Question: I'm trying to make a form with a back ground image. So this form supposed to be responsive. However i'm not able to make it right. How do I place form groups. two in line
Also, how do I make spacing between links in a navigation bar?
'''
<div class="col-sm-4" id="search-block">
<div class="form-group">
<select class="form-control" id="destination-picker">
<option>1</option>
<option>2</option>
<option>3</option>
<option>4</option>
</select>
</div>
<div class="form-inline">
<div class="form-inline">
<form action="/action_page.php">
<input onfocus="(this.type='date')" class="js-form-control" placeholder="Arrival">
</form>
</div>
<div class="form-inline">
<form action="/action_page.php">
<!-- <input type="date" name="departure"> -->
<input onfocus="(this.type='date')" class="js-form-control" placeholder="Departure">
</form>
</div>
</div>
<div class="travelers-picker form-inline">
<div class="form-inline">
<select class="form-control" id="adult">
<option value="" disabled selected>Adult</option>
<option>1</option>
<option>2</option>
<option>3</option>
<option>4</option>
<option>More</option>
</select>
</div>
<div class="form-inline">
<select class="form-control" id="child">
<option value="" disabled selected>Child</option>
<option>1</option>
<option>2</option>
<option>3</option>
<option>4</option>
<option>More</option>
</select>
</div>
</div>
<div>
<button type="button" class="btn-search">START SEARCHING</button> </div>
</div>
'''
### Form Group example
<URL>
[
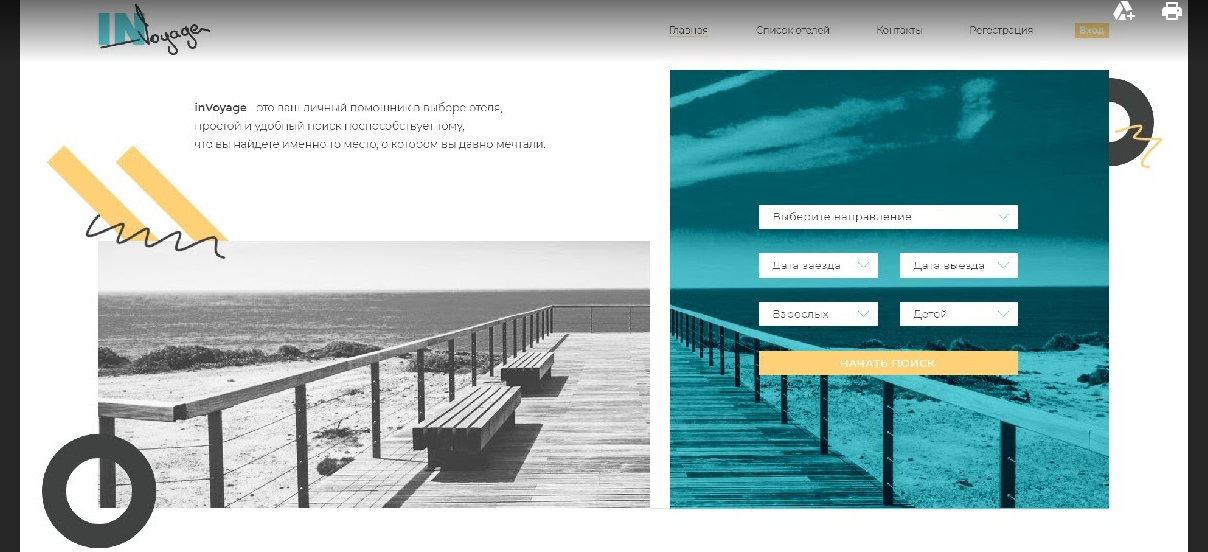
Answer: I saw you're using bootstrap...its pretty easy to format with bootstrap
'''
.giveMargins {
margin-top: 50px;
}
'''
'''
<link rel="stylesheet" href="https://maxcdn.bootstrapcdn.com/bootstrap/4.0.0/css/bootstrap.min.css" integrity="sha384-Gn5384xqQ1aoWXA+058RXPxPg6fy4IWvTNh0E263XmFcJlSAwiGgFAW/dAiS6JXm" crossorigin="anonymous">
<script src="https://code.jquery.com/jquery-3.2.1.slim.min.js" integrity="sha384-KJ3o2DKtIkvYIK3UENzmM7KCkRr/rE9/Qpg6aAZGJwFDMVNA/GpGFF93hXpG5KkN" crossorigin="anonymous"></script>
<script src="https://cdnjs.cloudflare.com/ajax/libs/popper.js/1.12.9/umd/popper.min.js" integrity="sha384-ApNbgh9B+Y1QKtv3Rn7W3mgPxhU9K/ScQsAP7hUibX39j7fakFPskvXusvfa0b4Q" crossorigin="anonymous"></script>
<script src="https://maxcdn.bootstrapcdn.com/bootstrap/4.0.0/js/bootstrap.min.js" integrity="sha384-JZR6Spejh4U02d8jOt6vLEHfe/JQGiRRSQQxSfFWpi1MquVdAyjUar5+76PVCmYl" crossorigin="anonymous"></script>
<div class="container">
<div class="row giveMargins">
<div class="col-sm-7">
<div class="row">
<div class="col-sm-8 offset-sm-2">
Lorem ipsum dolor sit amet, consectetur adipiscing elit. Nullam rhoncus, ante pretium posuere vestibulum, quam magna sodales velit, in suscipit tellus dolor ut elit.
</div>
</div>
<div class="row giveMargins">
<div class="col-sm-10 offset-sm-2">
<img src="http://www.nationalgeographic.it/images/2016/12/06/164441083-abc66e5b-8d1b-46d7-a0aa-024b9dea5edb.jpg"
height="200px" width="80%">
</div>
</div>
</div>
<div class="col-sm-5">
<div class="row giveMargins">
<div class="col-sm-12">
<div class="form-group">
<select class="form-control" id="destination-picker">
<option>1</option>
<option>2</option>
<option>3</option>
<option>4</option>
</select>
</div>
</div>
</div>
<div class="row">
<div class="col-sm-6">
<div class="form-group">
<input onfocus="(this.type='date')" class="form-control" placeholder="Arrival">
</div>
</div>
<div class="col-sm-6">
<div class="form-group">
<input onfocus="(this.type='date')" class="form-control" placeholder="Arrival">
</div>
</div>
</div>
<div class="row">
<div class="col-sm-6">
<div class="form-group">
<select class="form-control" id="adult">
<option value="" disabled selected>Adult</option>
<option>1</option>
<option>2</option>
<option>3</option>
<option>4</option>
<option>More</option>
</select>
</div>
</div>
<div class="col-sm-6">
<div class="form-group">
<select class="form-control" id="child">
<option value="" disabled selected>Child</option>
<option>1</option>
<option>2</option>
<option>3</option>
<option>4</option>
<option>More</option>
</select>
</div>
</div>
</div>
<div class="row">
<div class="col-sm-12">
<button type="button" class="btn btn-block btn-search">START SEARCHING</button>
</div>
</div>
</div>
</div>
</div>
'''